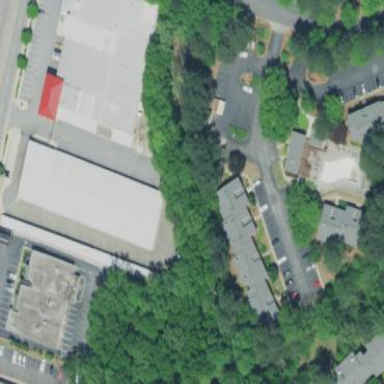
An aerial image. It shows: Commercial building.